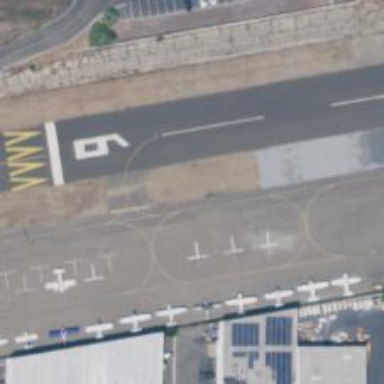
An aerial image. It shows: View of taxiway at the airport.